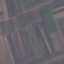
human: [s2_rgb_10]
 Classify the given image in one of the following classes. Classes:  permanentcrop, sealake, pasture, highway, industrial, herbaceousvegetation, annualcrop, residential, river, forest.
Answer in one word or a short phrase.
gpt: AnnualCrop